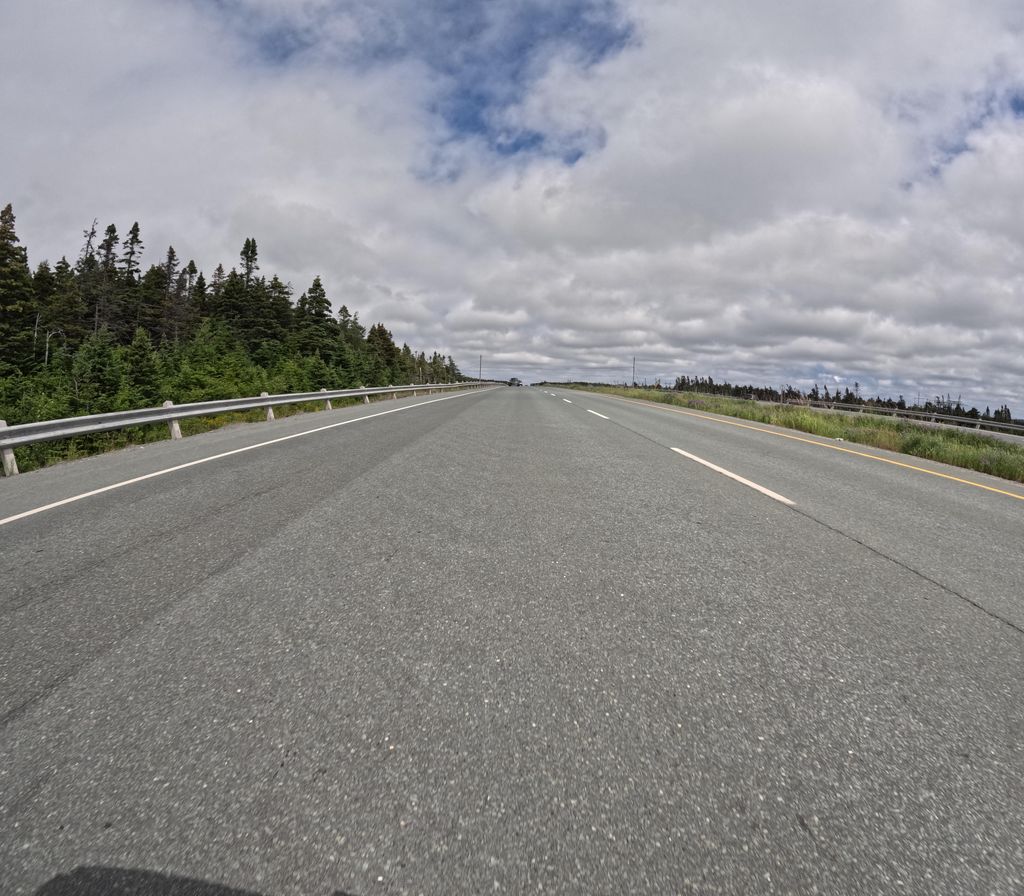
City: st_johns